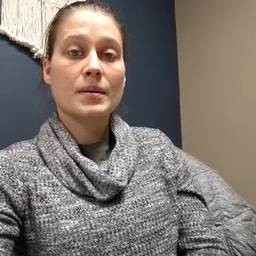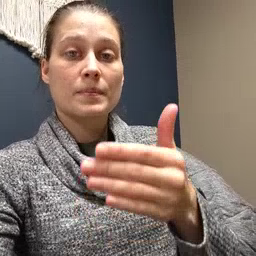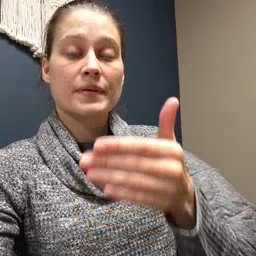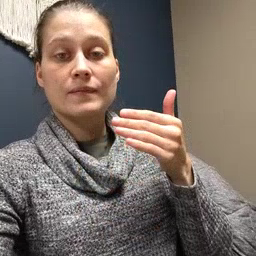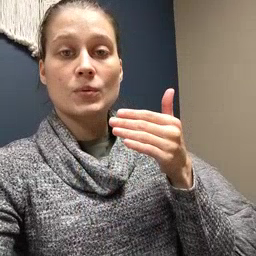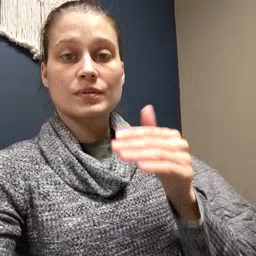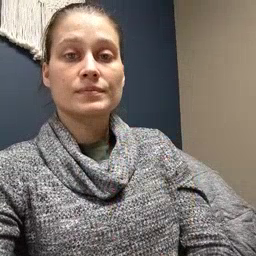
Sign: before